Question: I need to create a script in MATLAB that will look similar to this:

But the code I have is not working, and it is giving me the inverse, in that, the squares grow in size rather than shrink.
'''
x = [0 0 2 2];
y = [0 2 2 0];
fill(x,y,'r');
hold on
for i = 1:10
x = [(x(3)) (x(3)) (x(3)/2) (x(3)/2)];
y = [(y(3)) (y(2)/2) (y(2)/2) (y(3))];
fill(x,y,'r');
end
'''
Please provide an explanation along with the answer as I want to learn what I did wrong.
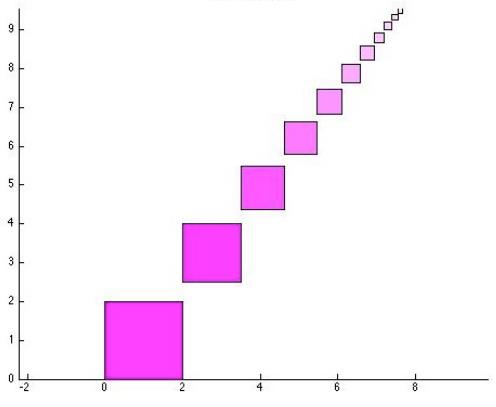
Answer: Have a look at the two values of 'x' alone to simplify this investigation. After your first iteration, 'x' will be '2' and '1', in the second iteration '1' and '0.5'. This means you are approaching zero with squares that are getting smaller and smaller, the opposite of what you intended to do.
How about you start big close to the origin and shrink as you go further away? You could initialize 'x = [0, 2];' and 'y = [0, 2];'. We're using only two elements here because for a square that's aligned with your axes, that's all we need. The first iteration may start with a shift by the edge length of the previous square as in 'x = x + x(2) - x(1);'. The square will have to shrink though as well, so you could move the left corners by some small fraction of the edge length, e.g. 'x(1) = x(1) + (x(2) - x(1)) * 0.1;'. To summarize, your loop would look like
'''
close all, clear all;
x = [0, 2];
y = [0, 2];
hold on;
for k = 0 : 9
edge_len = x(2) - x(1);
x = x + edge_len; % shift
x(1) = x(1) + 0.2 * edge_len; % slightly shift right to shrink
y = y + edge_len;
y(1) = y(1) + 0.2 * edge_len;
fill([x(1), x(1), x(2), x(2)], [y(1), y(2), y(2), y(1)], 'r');
end
'''
Note that we replaced 'x(2) - x(1)' by 'edge_len'. Then we another problem of setting your color. You could use a color vector 'c = [1, k / 10, k / 10]' to create a gradient from red to almost white. Then instead of 'fill(..., 'r');' you'd use 'fill(..., c);'
With this, there won't be any 'fill' outside the loop. That used to cover all your interesting graphing in the code block you show in the question.